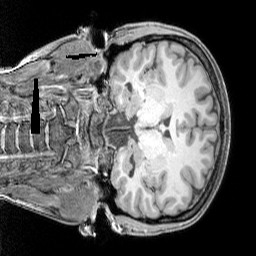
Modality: T1w
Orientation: coronal